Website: lowes
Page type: customer-info-address
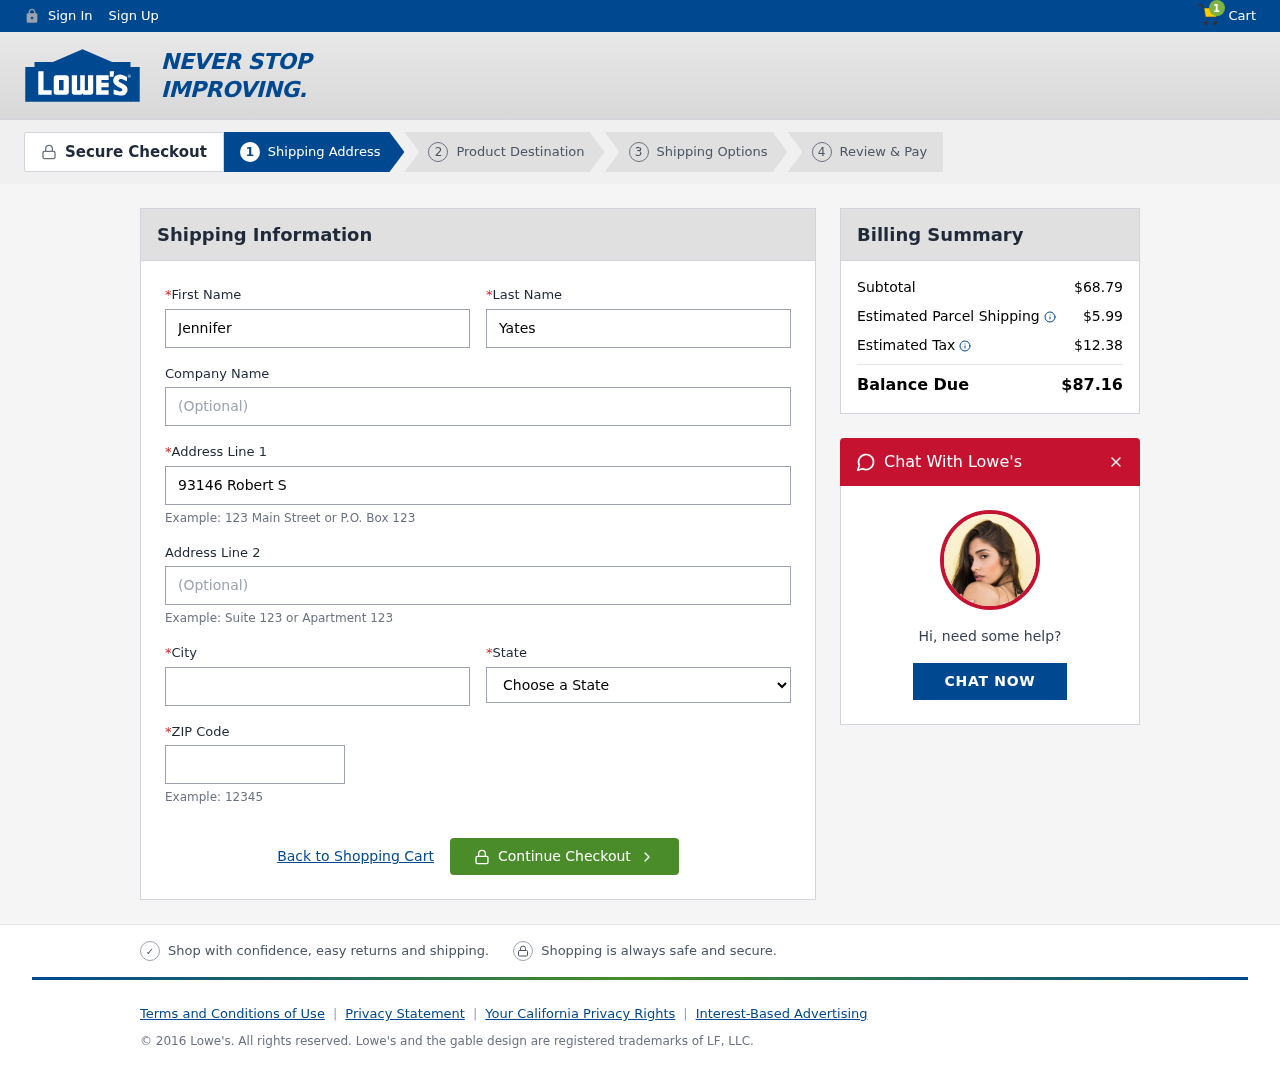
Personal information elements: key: PII_CITY
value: South Brandon
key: PII_FIRSTNAME
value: Jennifer
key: PII_LASTNAME
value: Yates
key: PII_POSTCODE
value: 56137
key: PII_STATE
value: California
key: PII_STREET
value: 93146 Robert Stravenue Suite 796
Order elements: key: ORDER_NUM_ITEMS
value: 1
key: ORDER_SUBTOTAL
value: $68.79
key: ORDER_SHIPPING_COST
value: $5.99
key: ORDER_TAX
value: $12.38
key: ORDER_TOTAL
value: $87.16